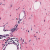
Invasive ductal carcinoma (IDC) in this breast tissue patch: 0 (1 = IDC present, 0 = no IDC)